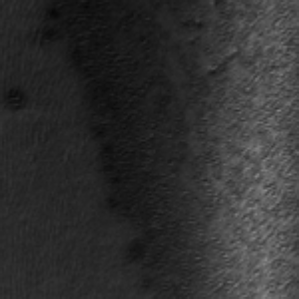
Label: frost